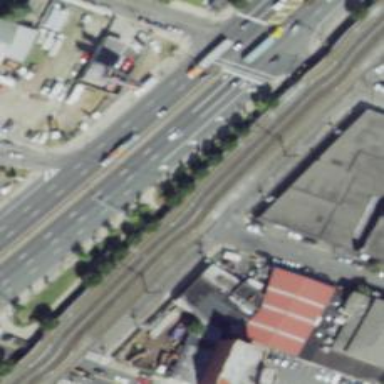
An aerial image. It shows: Bridge with electrified railway tracks featuring contact line.